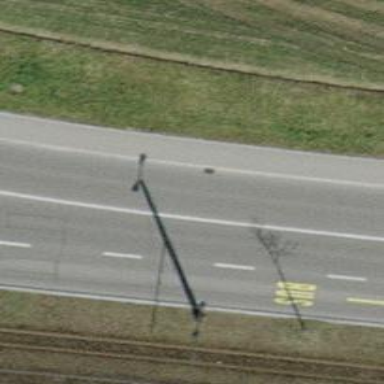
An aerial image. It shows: Secondary road with asphalt surface.